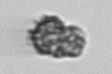
Label: Syracosphaera_pulchra